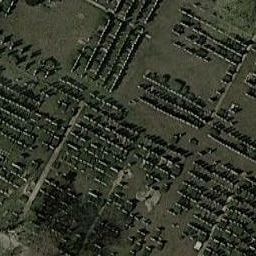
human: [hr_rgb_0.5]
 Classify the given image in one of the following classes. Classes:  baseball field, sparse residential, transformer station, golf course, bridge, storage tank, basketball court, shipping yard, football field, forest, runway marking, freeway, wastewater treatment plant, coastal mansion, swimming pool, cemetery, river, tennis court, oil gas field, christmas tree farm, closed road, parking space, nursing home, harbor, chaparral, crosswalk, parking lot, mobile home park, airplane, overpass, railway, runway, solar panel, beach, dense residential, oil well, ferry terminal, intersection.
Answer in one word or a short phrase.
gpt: cemetery